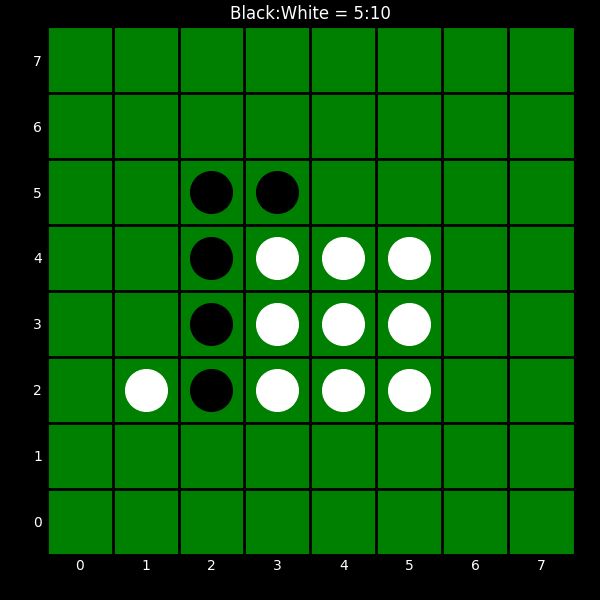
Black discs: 5
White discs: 10